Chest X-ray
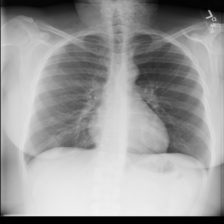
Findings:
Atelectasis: negative
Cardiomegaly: negative
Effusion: negative
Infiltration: negative
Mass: negative
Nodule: negative
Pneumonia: negative
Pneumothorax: negative
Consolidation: negative
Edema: negative
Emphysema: negative
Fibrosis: negative
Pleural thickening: negative
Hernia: negative